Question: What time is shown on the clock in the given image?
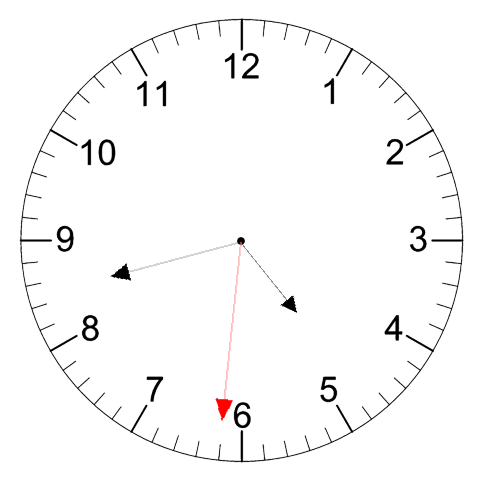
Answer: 04:42:31